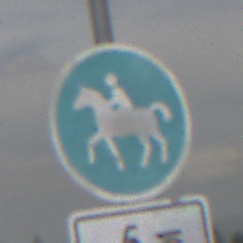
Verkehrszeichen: Reitweg
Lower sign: EinspurigeFahrzeugeFrei2
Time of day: Midday
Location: Outdoor (Nature)
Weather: PartlyCloudy
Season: NotSpecified
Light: Natural